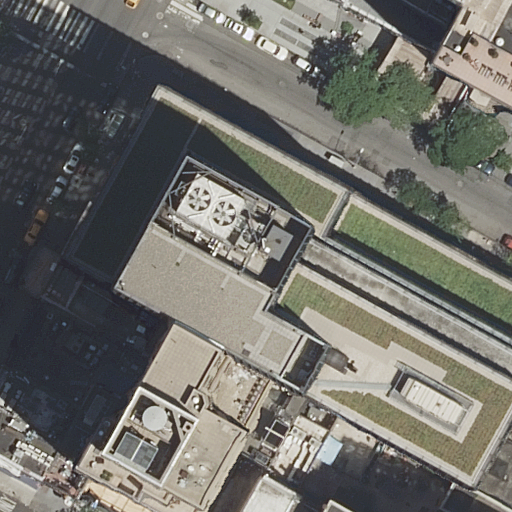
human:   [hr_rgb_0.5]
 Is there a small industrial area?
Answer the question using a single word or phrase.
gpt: no

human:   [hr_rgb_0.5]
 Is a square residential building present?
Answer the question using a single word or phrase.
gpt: no

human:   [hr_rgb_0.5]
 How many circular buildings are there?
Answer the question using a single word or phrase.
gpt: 0

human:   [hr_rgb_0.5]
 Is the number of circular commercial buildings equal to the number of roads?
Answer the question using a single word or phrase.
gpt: no

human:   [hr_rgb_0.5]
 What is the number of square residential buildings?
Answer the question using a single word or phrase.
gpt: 0

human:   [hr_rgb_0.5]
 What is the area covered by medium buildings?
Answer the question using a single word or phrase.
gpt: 1253m2

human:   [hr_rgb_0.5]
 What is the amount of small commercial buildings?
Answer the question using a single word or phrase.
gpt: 0

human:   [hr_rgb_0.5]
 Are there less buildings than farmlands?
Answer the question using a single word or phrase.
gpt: no

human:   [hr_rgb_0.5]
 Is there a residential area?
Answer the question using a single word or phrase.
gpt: no

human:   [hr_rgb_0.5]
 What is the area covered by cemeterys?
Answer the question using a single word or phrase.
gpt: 0m2

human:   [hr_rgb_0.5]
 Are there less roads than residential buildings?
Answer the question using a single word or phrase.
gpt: yes

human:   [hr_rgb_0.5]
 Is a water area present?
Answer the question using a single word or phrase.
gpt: no

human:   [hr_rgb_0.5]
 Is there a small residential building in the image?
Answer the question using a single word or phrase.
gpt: yes

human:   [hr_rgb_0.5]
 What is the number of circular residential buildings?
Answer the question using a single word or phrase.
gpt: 0

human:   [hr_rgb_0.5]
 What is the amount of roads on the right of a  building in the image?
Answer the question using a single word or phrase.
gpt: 1

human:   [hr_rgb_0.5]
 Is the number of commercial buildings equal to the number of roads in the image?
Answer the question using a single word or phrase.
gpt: no

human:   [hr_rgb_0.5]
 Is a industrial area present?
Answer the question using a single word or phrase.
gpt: no

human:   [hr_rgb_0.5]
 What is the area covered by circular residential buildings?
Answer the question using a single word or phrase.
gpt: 0m2

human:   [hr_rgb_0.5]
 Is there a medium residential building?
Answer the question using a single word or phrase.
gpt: yes

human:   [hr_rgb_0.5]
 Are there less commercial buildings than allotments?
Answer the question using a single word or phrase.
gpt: no

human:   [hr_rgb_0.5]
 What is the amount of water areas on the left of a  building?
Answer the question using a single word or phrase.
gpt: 0

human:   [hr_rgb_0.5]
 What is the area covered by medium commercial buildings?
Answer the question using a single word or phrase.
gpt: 0m2

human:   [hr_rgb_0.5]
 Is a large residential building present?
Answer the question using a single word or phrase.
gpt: yes

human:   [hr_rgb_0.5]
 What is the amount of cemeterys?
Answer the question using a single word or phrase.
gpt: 0

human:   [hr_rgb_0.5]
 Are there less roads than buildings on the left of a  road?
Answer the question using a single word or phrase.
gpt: yes

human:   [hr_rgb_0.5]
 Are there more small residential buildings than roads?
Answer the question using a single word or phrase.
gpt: yes

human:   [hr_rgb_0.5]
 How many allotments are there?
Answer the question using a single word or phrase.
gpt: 0

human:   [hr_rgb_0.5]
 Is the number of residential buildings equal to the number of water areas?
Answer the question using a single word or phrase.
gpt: no

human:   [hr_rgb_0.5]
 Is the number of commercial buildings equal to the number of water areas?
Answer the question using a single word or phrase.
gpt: yes

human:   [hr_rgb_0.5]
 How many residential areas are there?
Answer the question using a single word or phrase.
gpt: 0

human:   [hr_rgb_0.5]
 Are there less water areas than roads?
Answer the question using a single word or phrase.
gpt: yes

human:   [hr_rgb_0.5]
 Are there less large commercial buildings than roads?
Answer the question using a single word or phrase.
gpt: yes

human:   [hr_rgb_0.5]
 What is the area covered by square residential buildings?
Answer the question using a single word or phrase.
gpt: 0m2

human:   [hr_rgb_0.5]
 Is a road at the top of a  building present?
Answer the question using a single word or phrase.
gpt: yes

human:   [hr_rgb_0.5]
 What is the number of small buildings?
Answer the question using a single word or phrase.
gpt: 5

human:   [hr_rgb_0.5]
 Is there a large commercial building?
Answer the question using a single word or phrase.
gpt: no